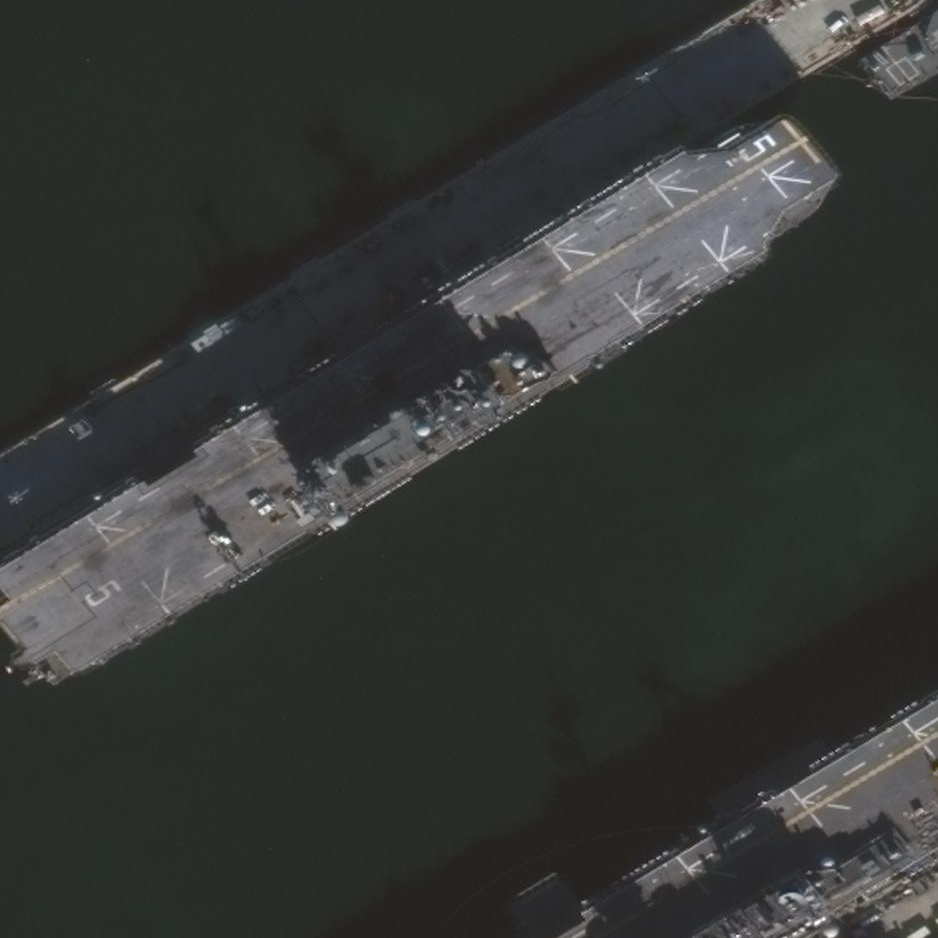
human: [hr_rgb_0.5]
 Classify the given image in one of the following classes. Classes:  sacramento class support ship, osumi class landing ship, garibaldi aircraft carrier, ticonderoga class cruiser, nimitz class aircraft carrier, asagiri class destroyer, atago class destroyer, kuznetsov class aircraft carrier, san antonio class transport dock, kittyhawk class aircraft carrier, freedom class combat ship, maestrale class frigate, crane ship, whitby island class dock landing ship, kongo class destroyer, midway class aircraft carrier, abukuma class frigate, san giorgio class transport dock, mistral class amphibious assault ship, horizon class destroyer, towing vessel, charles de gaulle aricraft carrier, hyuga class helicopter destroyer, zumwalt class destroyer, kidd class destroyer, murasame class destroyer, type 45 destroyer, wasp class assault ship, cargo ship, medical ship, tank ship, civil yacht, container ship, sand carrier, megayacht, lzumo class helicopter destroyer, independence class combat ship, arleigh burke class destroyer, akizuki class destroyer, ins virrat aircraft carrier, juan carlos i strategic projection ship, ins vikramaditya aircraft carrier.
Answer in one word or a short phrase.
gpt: Wasp class assault ship